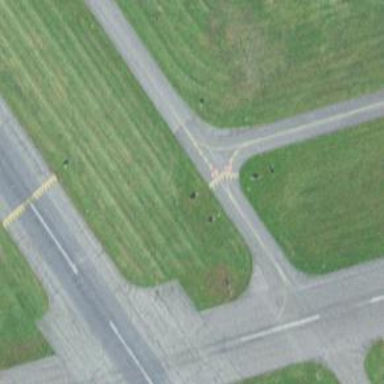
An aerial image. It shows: Image of taxiway at airport.